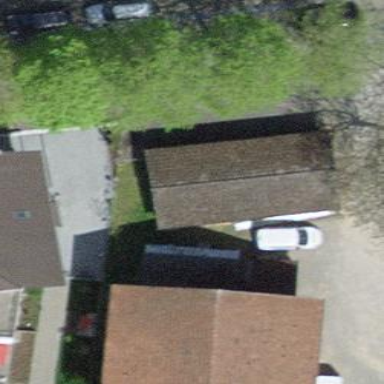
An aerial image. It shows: Group of garages.